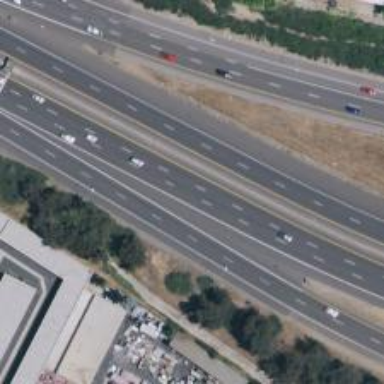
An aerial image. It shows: Asphalt motorway.